Interaction volume radius: 10 \u00c5
Interaction volume height: 15 \u00c5
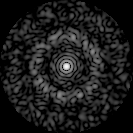
Disorder parameter: 0.8317